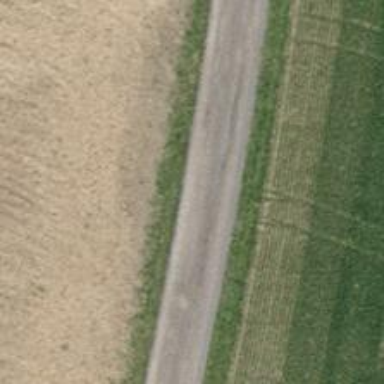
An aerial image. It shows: Gravel track with grade1 track type.